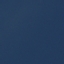
Land use / land cover: SeaLake